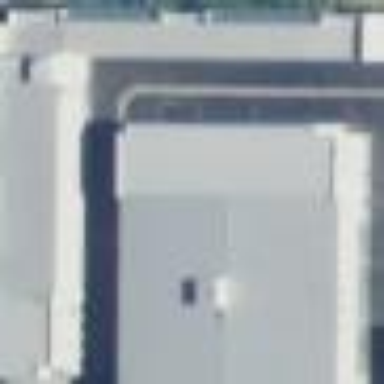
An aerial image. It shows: Warehouse building used for warehousing.